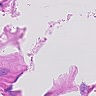
Metastatic tissue present: no